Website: macys
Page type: customer-info-address
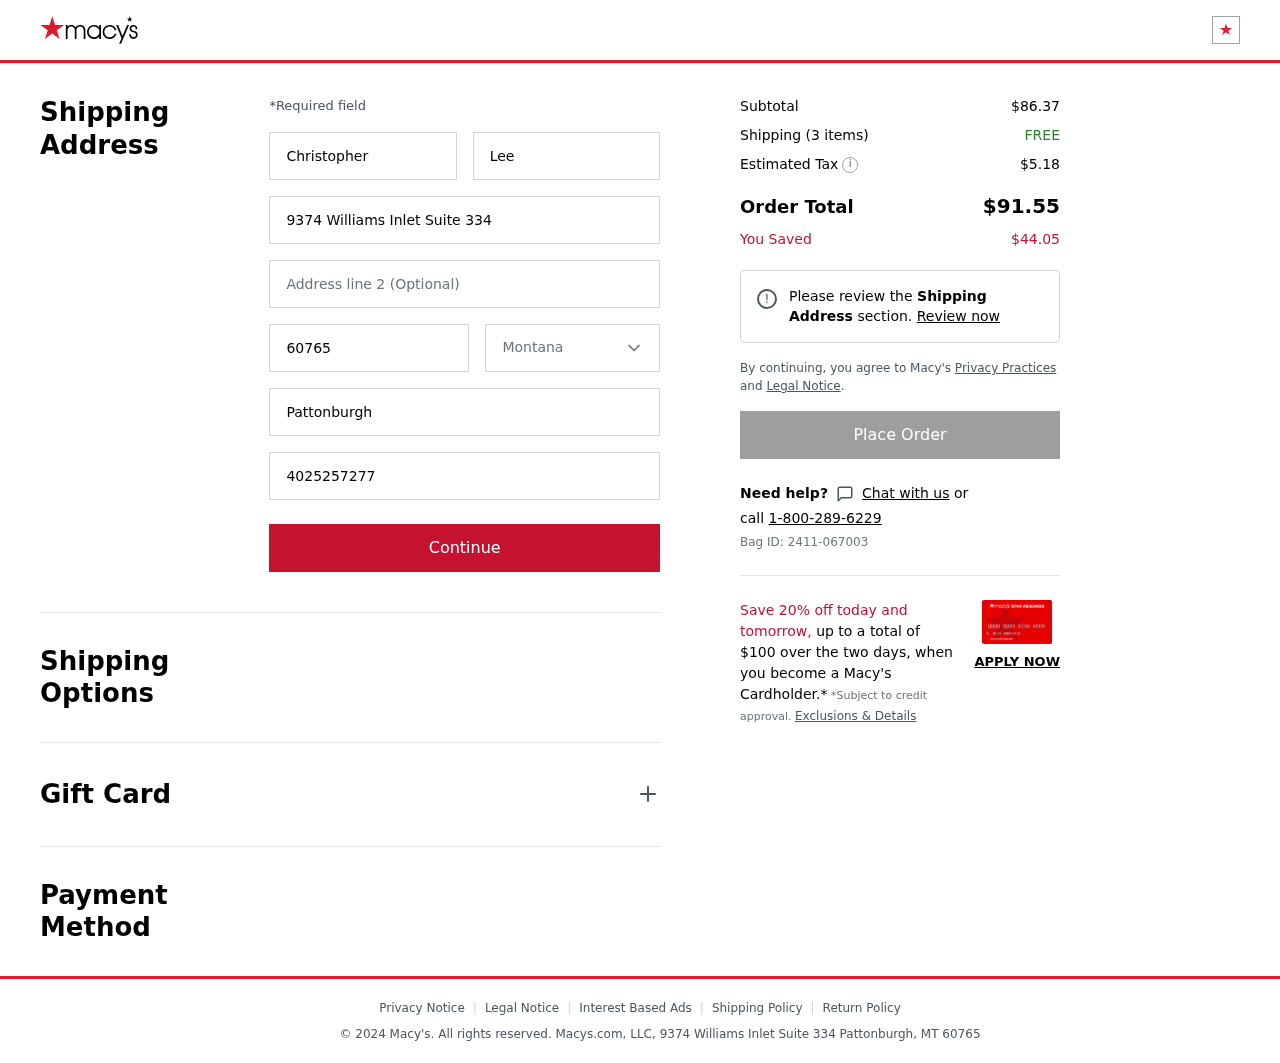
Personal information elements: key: PII_CITY
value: Pattonburgh
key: PII_FIRSTNAME
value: Christopher
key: PII_LASTNAME
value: Lee
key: PII_PHONE
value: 4025257277
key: PII_POSTCODE
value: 60765
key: PII_STATE
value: Montana
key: PII_STREET
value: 9374 Williams Inlet Suite 334
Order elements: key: ORDER_SUBTOTAL
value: $86.37
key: ORDER_NUM_ITEMS
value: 3
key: ORDER_SHIPPING_COST
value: FREE
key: ORDER_TAX
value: $5.18
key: ORDER_TOTAL
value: $91.55
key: ORDER_SAVINGS
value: $44.05
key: ORDER_BAG_ID
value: Bag ID: 2411-067003